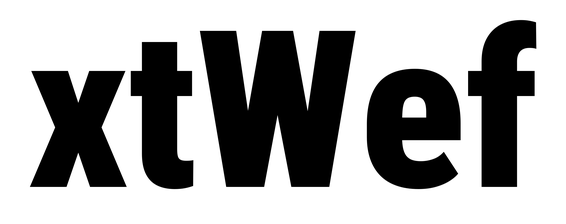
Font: Roboto_Condensed_Black